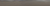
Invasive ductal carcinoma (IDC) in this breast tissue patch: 0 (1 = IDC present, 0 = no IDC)